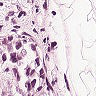
Metastatic tissue present: yes